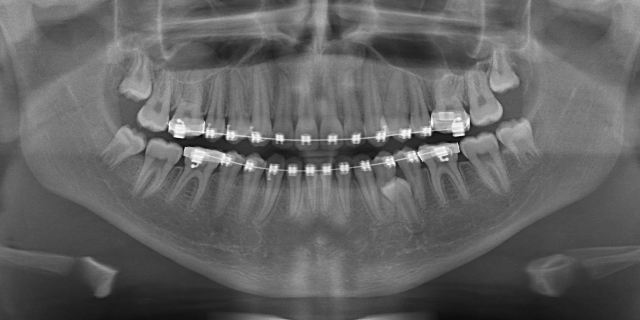
adult